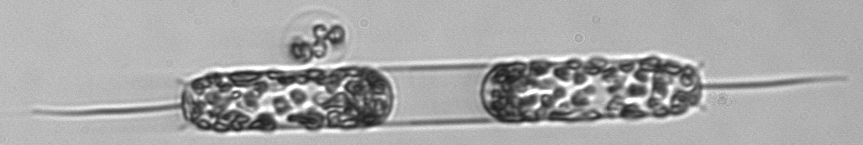
Label: Ditylum_brightwellii